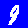
Digit: 9